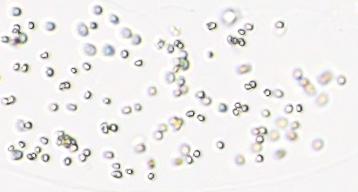
Label: Phaeocystis